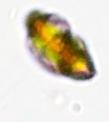
Label: Akashiwo